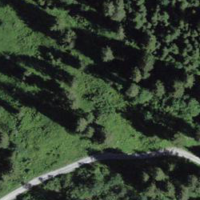
EUNIS habitat code: 43
Species observed at this site:
Crepis paludosa
Geum rivale
Parnassia palustris